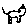
Label: cat